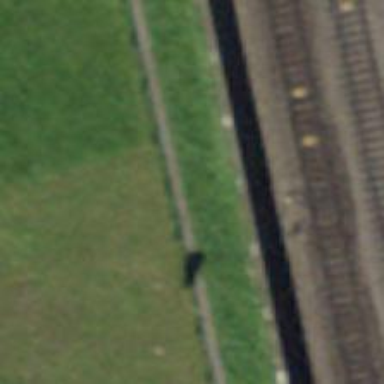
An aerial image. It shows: Single railway spur track.